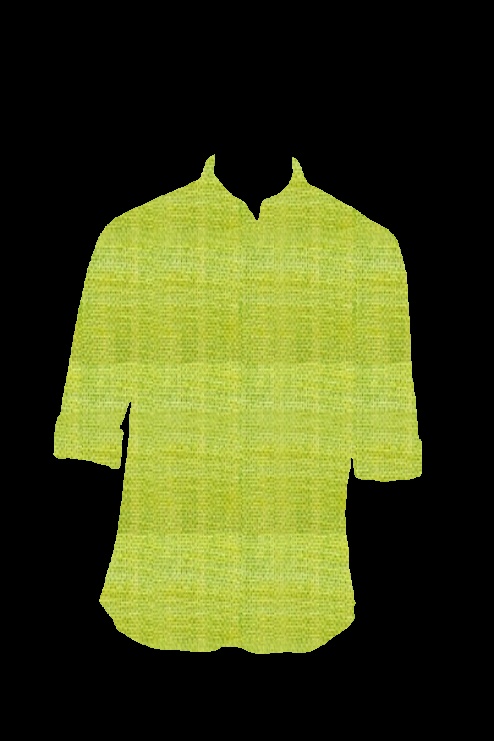
lime green kalpana tee